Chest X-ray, PA view. Patient: 22 years old, sex F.
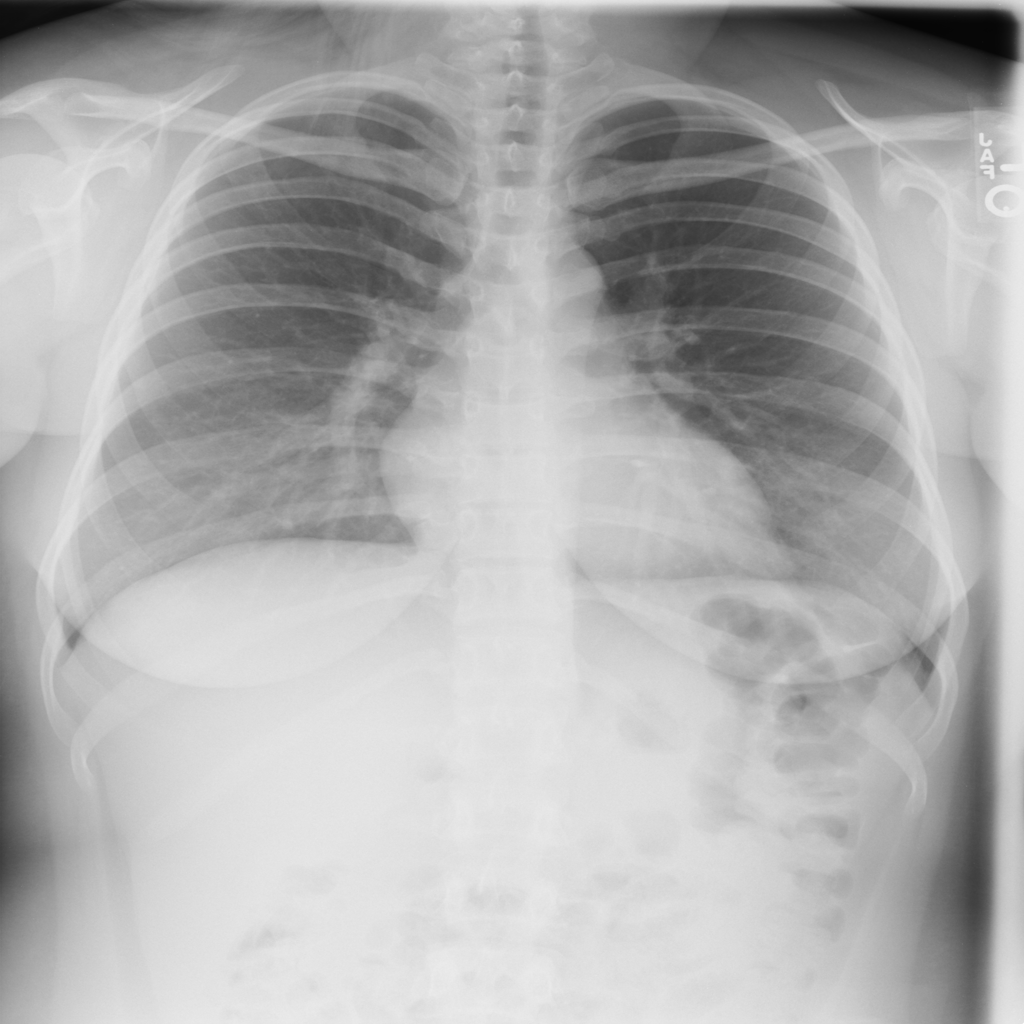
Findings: No Finding